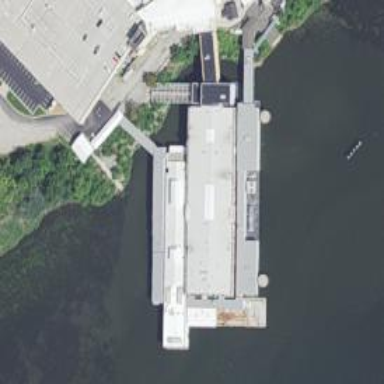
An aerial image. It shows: Building that serves as casino.